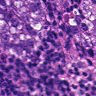
Metastatic tissue present: yes